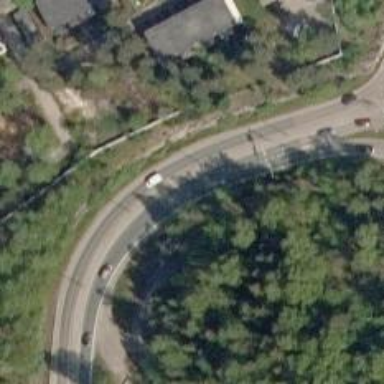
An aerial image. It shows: Trunk link highway with asphalt surface.